Question: I have a ListView, and I want to customize the layout of each item in the list so that it has a button on the right and a section to the left of the button that has multiple words that are TextViews (i.e. each TextView in the left hand side will be of one word). Here's a picture of what I mean:

Right now I have been able to successfully get the ButtonImage where I want it (with a defined width of 40dp). If I simply put the TextViews in a RelativeLayout, I noticed they stack on top of each other, so I added "android:layout_toRightOf"s in each of the TextViews accordingly. Obviously, this means that I will never have words below each other. I have set up the left side of this layout such that it has padding of 40dp to the right of it (so the TextViews weren't going behind the button or colliding into it). What happens is the TextViews will line up perfectly at the top and then the last few that can't squeeze in will expand vertically to fill the left box side. I would like to have the left box area (with the TextViews) set up such that, if a TextView is going to hit the right wall (technically the 40dp padding from the parent's right wall), it will be moved down and all the way to the left so the words read like a book. Also note that there will be anywhere from 1-5 TextViews (words) in this left hand side for any given item in the ListView. I'm pretty sure that, if I can get my layout the way I want it, I will never have to worry about the left hand side stacking higher than the button image (which would be an easily solvable problem anyhow). Here's my code:
'''
<?xml version="1.0" encoding="utf-8"?>
<RelativeLayout xmlns:android="http://schemas.android.com/apk/res/android"
android:layout_width="fill_parent"
android:layout_height="fill_parent"
android:orientation="horizontal"
>
<RelativeLayout xmlns:android="http://schemas.android.com/apk/res/android"
android:layout_width="wrap_content"
android:layout_height="fill_parent"
android:paddingRight="40dp"
android:id="@+id/kwds"
>
<TextView xmlns:android="http://schemas.android.com/apk/res/android"
android:id="@+id/first"
android:layout_width="wrap_content"
android:layout_height="wrap_content"
/>
<TextView xmlns:android="http://schemas.android.com/apk/res/android"
android:id="@+id/second"
android:layout_width="wrap_content"
android:layout_height="wrap_content"
android:layout_toRightOf="@id/first"
/>
<TextView xmlns:android="http://schemas.android.com/apk/res/android"
android:id="@+id/third"
android:layout_width="wrap_content"
android:layout_height="wrap_content"
android:layout_toRightOf="@id/second"
/>
<TextView xmlns:android="http://schemas.android.com/apk/res/android"
android:id="@+id/fourth"
android:layout_width="wrap_content"
android:layout_height="wrap_content"
android:layout_toRightOf="@id/third"
/>
<TextView xmlns:android="http://schemas.android.com/apk/res/android"
android:id="@+id/fifth"
android:layout_width="wrap_content"
android:layout_height="wrap_content"
android:layout_toRightOf="@id/fourth"
/>
</RelativeLayout>
<ImageButton android:id="@+id/bkmbtn"
android:src="@drawable/bkbtn"
android:layout_width="40dp"
android:layout_height="wrap_content"
android:layout_alignParentRight="true"
>
</ImageButton>
</RelativeLayout>
'''
Before you guys ask, yes there really is a need to have a TextView per word (unfortunately ). If anything is unclear, let me know. And thank you for any help you can offer me! I really hope this is possible.
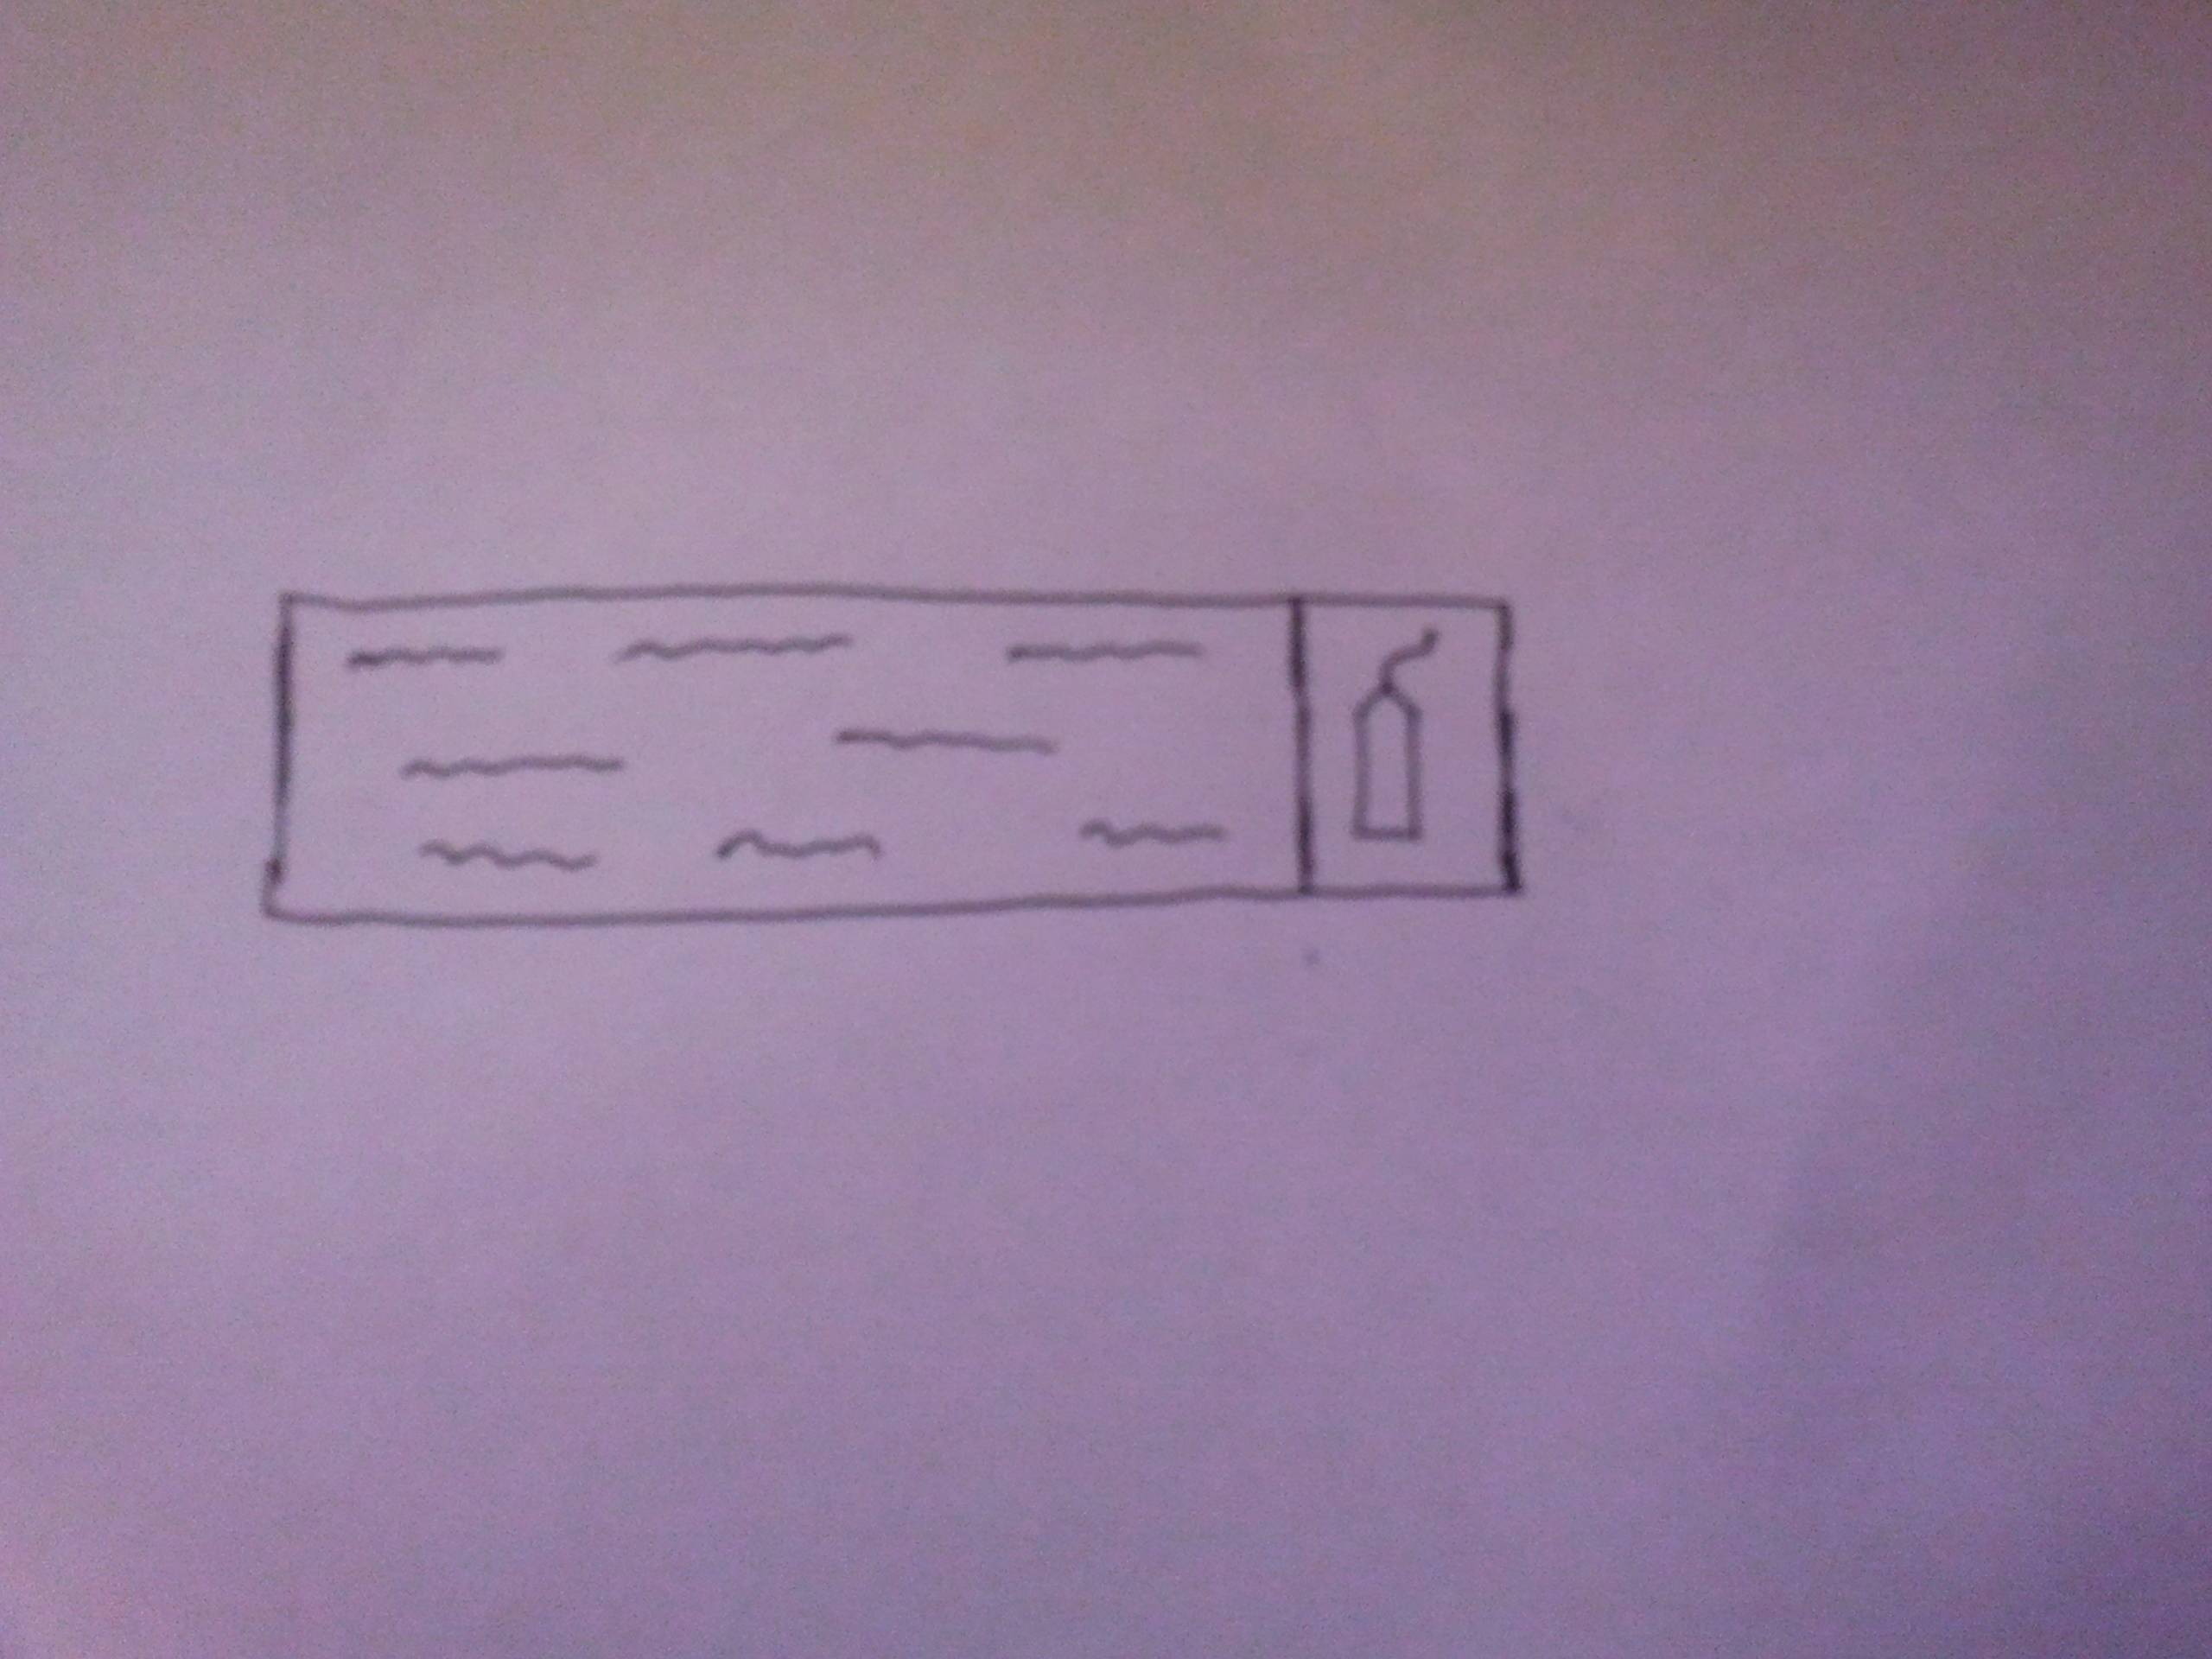
Answer: So I achieved this in the first natural way one would probably think of. I set up a 5x5 "table" of horizontally oriented LinearLayouts that stacked on top of each other to give it a TableLayout sort of feel. I did not use a TableLayout so I could easily have each LinearLayout "row" initially set to visibility of "gone" and make visible when needed (so it didn't give each entry a bloated feel). Here's an example of what I did:
'''
<RelativeLayout xmlns:android="http://schemas.android.com/apk/res/android"
android:layout_width="wrap_content"
android:layout_height="fill_parent"
android:paddingLeft="2dp"
android:paddingRight="40dp"
android:id="@+id/kwds"
android:orientation="vertical"
>
<LinearLayout xmlns:android="http://schemas.android.com/apk/res/android"
android:layout_width="wrap_content"
android:layout_height="fill_parent"
android:id="@+id/kwdsone"
>
<TextView xmlns:android="http://schemas.android.com/apk/res/android"
android:id="@+id/first"
android:layout_width="wrap_content"
android:layout_height="wrap_content"
android:textColor="#000000"
android:textSize="20sp"
/>
<TextView xmlns:android="http://schemas.android.com/apk/res/android"
android:id="@+id/second"
android:layout_width="wrap_content"
android:layout_height="wrap_content"
android:layout_toRightOf="@id/first"
android:textColor="#000000"
android:textSize="20sp"
/>
<TextView xmlns:android="http://schemas.android.com/apk/res/android"
android:id="@+id/third"
android:layout_width="wrap_content"
android:layout_height="wrap_content"
android:layout_toRightOf="@id/second"
android:textColor="#000000"
android:textSize="20sp"
/>
</LinearLayout>
<LinearLayout xmlns:android="http://schemas.android.com/apk/res/android"
android:layout_width="wrap_content"
android:layout_height="fill_parent"
android:id="@+id/kwdstwo"
android:layout_below="@id/kwdsone"
android:visibility="gone"
>
<TextView xmlns:android="http://schemas.android.com/apk/res/android"
android:id="@+id/fourth"
android:layout_width="wrap_content"
android:layout_height="wrap_content"
android:textColor="#000000"
android:textSize="20sp"
/>
<TextView xmlns:android="http://schemas.android.com/apk/res/android"
android:id="@+id/fifth"
android:layout_width="wrap_content"
android:layout_height="wrap_content"
android:layout_toRightOf="@id/fourth"
android:textColor="#000000"
android:textSize="20sp"
/>
<TextView xmlns:android="http://schemas.android.com/apk/res/android"
android:id="@+id/sixth"
android:layout_width="wrap_content"
android:layout_height="wrap_content"
android:layout_toRightOf="@id/fifth"
android:textColor="#000000"
android:textSize="20sp"
/>
</LinearLayout>
<LinearLayout xmlns:android="http://schemas.android.com/apk/res/android"
android:layout_width="wrap_content"
android:layout_height="fill_parent"
android:id="@+id/kwdsthree"
android:layout_below="@id/kwdstwo"
android:visibility="gone"
>
<TextView xmlns:android="http://schemas.android.com/apk/res/android"
android:id="@+id/seventh"
android:layout_width="wrap_content"
android:layout_height="wrap_content"
android:textColor="#000000"
android:textSize="20sp"
/>
<TextView xmlns:android="http://schemas.android.com/apk/res/android"
android:id="@+id/eighth"
android:layout_width="wrap_content"
android:layout_height="wrap_content"
android:layout_toRightOf="@id/seventh"
android:textColor="#000000"
android:textSize="20sp"
/>
<TextView xmlns:android="http://schemas.android.com/apk/res/android"
android:id="@+id/ninth"
android:layout_width="wrap_content"
android:layout_height="wrap_content"
android:layout_toRightOf="@id/eighth"
android:textColor="#000000"
android:textSize="20sp"
/>
</LinearLayout>
<LinearLayout xmlns:android="http://schemas.android.com/apk/res/android"
android:layout_width="wrap_content"
android:layout_height="fill_parent"
android:id="@+id/kwdsfour"
android:layout_below="@id/kwdsthree"
android:visibility="gone"
>
<TextView xmlns:android="http://schemas.android.com/apk/res/android"
android:id="@+id/tenth"
android:layout_width="wrap_content"
android:layout_height="wrap_content"
android:textColor="#000000"
android:textSize="20sp"
/>
<TextView xmlns:android="http://schemas.android.com/apk/res/android"
android:id="@+id/eleventh"
android:layout_width="wrap_content"
android:layout_height="wrap_content"
android:layout_toRightOf="@id/tenth"
android:textColor="#000000"
android:textSize="20sp"
/>
<TextView xmlns:android="http://schemas.android.com/apk/res/android"
android:id="@+id/twelth"
android:layout_width="wrap_content"
android:layout_height="wrap_content"
android:layout_toRightOf="@id/eleventh"
android:textColor="#000000"
android:textSize="20sp"
/>
</LinearLayout>
</RelativeLayout>
'''
In the example, I am using a 4x3 sort of "table" layout, but I changed this to a 5x5 (in the scenario that there may be 5 TextViews, all of which take up an entire row).
What I did next was to create a very simple sort of algorithm where I populate the first TextView of each row no matter what, but each TextView after that would be populated only if the maximum width of the container minus the width of the word that was going into the TextView and the width of the preceding already populated TextViews on the same row was greater than or equal to zero. That is, if the width of the next word would not overflow past the width of the parent. This is what it looked like:
'''
Paint paint = new Paint();
// Convert the dps and sps to pixels with scale variable
float scale = getContext().getResources().getDisplayMetrics().density;
paint.setTextSize(20*scale);
//pWidth is the parent width, subtracting 55dps because of the button on the right of each entry
pWidth = parent.getWidth() - (55*scale);
//decide which index to set
if (indx==1){
if ((pWidth-(paint.measureText(((Spannable)((TextView)v.findViewById(R.id.first)).getText()).toString())+paint.measureText(word+"...")))<0)
indx=3;
}
if (indx==2){
if ((pWidth-(paint.measureText(((Spannable)((TextView)v.findViewById(R.id.first)).getText()).toString())+paint.measureText(((Spannable)((TextView)v.findViewById(R.id.second)).getText()).toString())+paint.measureText(word+"...")))<0)
indx=3;
}
if (indx==3){
v.findViewById(R.id.kwdstwo).setVisibility(View.VISIBLE);
if ((pWidth-paint.measureText(word+"..."))<0)
((TextView)v.findViewById(R.id.fourth)).setTextSize(16);
}
if (indx==4){
if ((pWidth-(paint.measureText(((Spannable)((TextView)v.findViewById(R.id.fourth)).getText()).toString())+paint.measureText(word+"...")))<0)
indx=6;
}
if (indx==5){
if ((pWidth-(paint.measureText(((Spannable)((TextView)v.findViewById(R.id.fourth)).getText()).toString())+paint.measureText(((Spannable)((TextView)v.findViewById(R.id.fifth)).getText()).toString())+paint.measureText(word+"...")))<0)
indx=6;
}
if (indx==6){
v.findViewById(R.id.kwdsthree).setVisibility(View.VISIBLE);
if ((pWidth-paint.measureText(word+"..."))<0)
((TextView)v.findViewById(R.id.seventh)).setTextSize(16);
}
if (indx==7){
if ((pWidth-(paint.measureText(((Spannable)((TextView)v.findViewById(R.id.seventh)).getText()).toString())+paint.measureText(word+"...")))<0)
indx=9;
}
if (indx==8){
if ((pWidth-(paint.measureText(((Spannable)((TextView)v.findViewById(R.id.seventh)).getText()).toString())+paint.measureText(((Spannable)((TextView)v.findViewById(R.id.eighth)).getText()).toString())+paint.measureText(word+"...")))<0)
indx=9;
}
if (indx==9){
v.findViewById(R.id.kwdsfour).setVisibility(View.VISIBLE);
if ((pWidth-paint.measureText(word+"..."))<0)
((TextView)v.findViewById(R.id.tenth)).setTextSize(16);
}
//based on the indx, populate the given TextView, again this is based on the 4x3 model and not the 5x5 model
if (indx==0)
index = (TextView) v.findViewById(R.id.first);
else if (indx==1)
index = (TextView) v.findViewById(R.id.second);
else if (indx==2)
index = (TextView) v.findViewById(R.id.third);
else if (indx==3)
index = (TextView) v.findViewById(R.id.fourth);
else if (indx==4)
index = (TextView) v.findViewById(R.id.fifth);
else if (indx==5)
index = (TextView) v.findViewById(R.id.sixth);
else if (indx==6)
index = (TextView) v.findViewById(R.id.seventh);
else if (indx==7)
index = (TextView) v.findViewById(R.id.eighth);
else if (indx==8)
index = (TextView) v.findViewById(R.id.ninth);
else if (indx==9)
index = (TextView) v.findViewById(R.id.tenth);
else if (indx==10)
index = (TextView) v.findViewById(R.id.eleventh);
else
index = (TextView) v.findViewById(R.id.twelth);
indx++;
'''
Note that in this case, indx is a global variable defined in my class and set as 0. So, when this happens again for another entry in the ListView, indx is set back to 0. You must account for this if you use this method over and over again. If any of this does not make any sense, feel free to comment on here so I can clarify my answer.